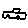
Label: car